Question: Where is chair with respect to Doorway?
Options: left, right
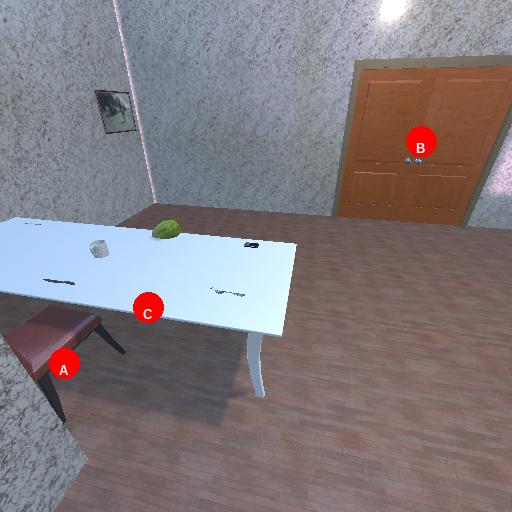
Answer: left